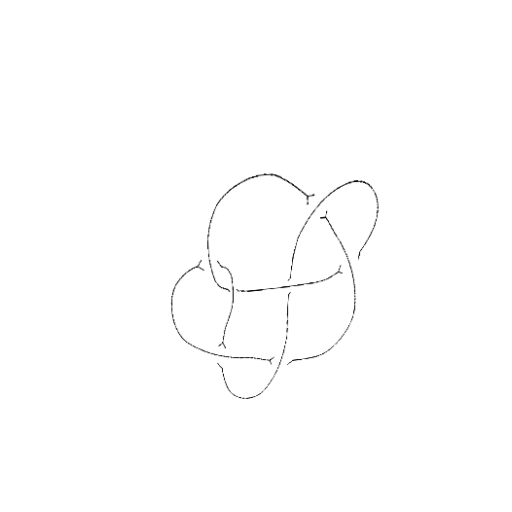
Crossing number: 7